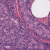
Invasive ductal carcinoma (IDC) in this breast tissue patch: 0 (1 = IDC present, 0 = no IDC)